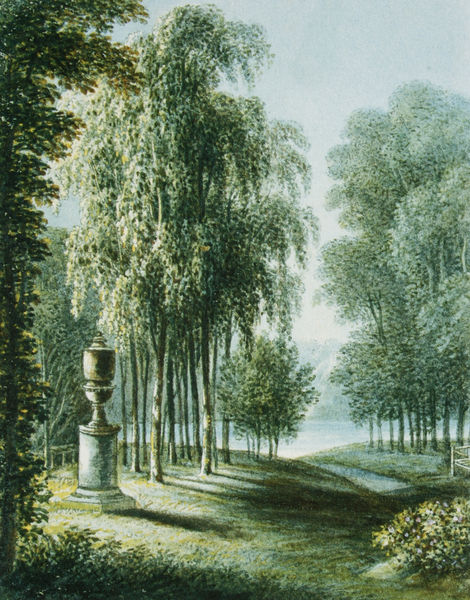
Titel: Familienhain
Künstler: August Philipp Clara
Standort: St. Petersburg
Institution: Schloss Pawlowsk
Schlagwörter: baum, berg, blau, blätter, dunkel, gemälde, himmel, laub, meer, schatten, wasser, weiß, bäume, fluss, gelb, grün, impressionismus, landschaft, see, teich, ufer, blumen, bunt, grau, hell, licht, marmor, strasse, säule, zeichnung, ausblick, blick, gras, park, parkanlage, rasen, weg, wiese, zaun, jung, sockel, stein, öl, bach, birke, birken, ferne, hügel, morgen, natur, spiegelung, stamm, weide, busch, büsche, gatter, gewässer, kanal, pfad, sonne, kelch, blatt, pflanze, pflanzen, wald, brunnen, amphore, garten, skulptur, statue, vase, landschft, abhang, allee, dunst, nebel, herbst, idylle, bank, stille, böschung, ölgemälde, stämme, bett, plastik, podest, frühling, schneise, ozean, außen, gefäß, hängen, weiden, denkmal, lichtung, hügelig, birkenwald, hain, wäldchen, eiche, achse, pokal, graß, urne, botanik, weise, birkenhain, monument, pointiert, poinilismus, barockgarten, gartenanlage, parklandschaft, gartenkunst, gartenlandschaft, eide, blickachse, baume, linde, linden, blaub, kultur, trauerweiden, lichrblick, pappelallee, trauerbirken, wäldcen, zitterpappel, schloßgarten, gaten, ghrau